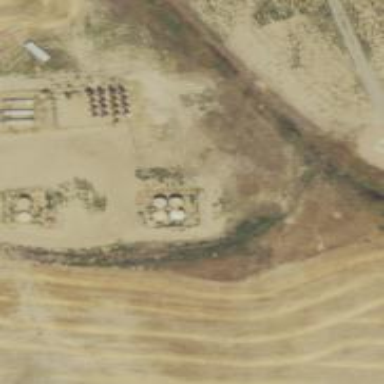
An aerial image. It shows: Storage tank with man-made structure.